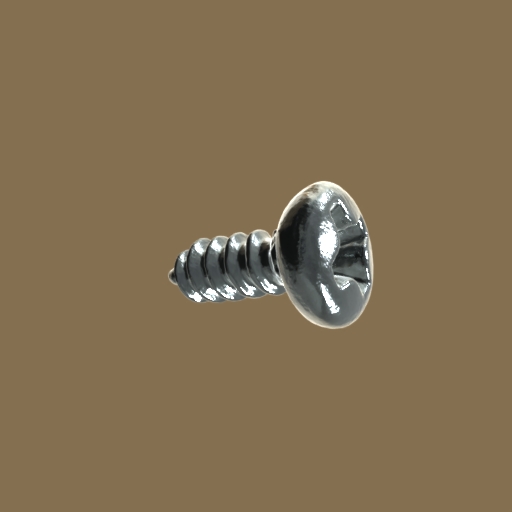
Label: screw